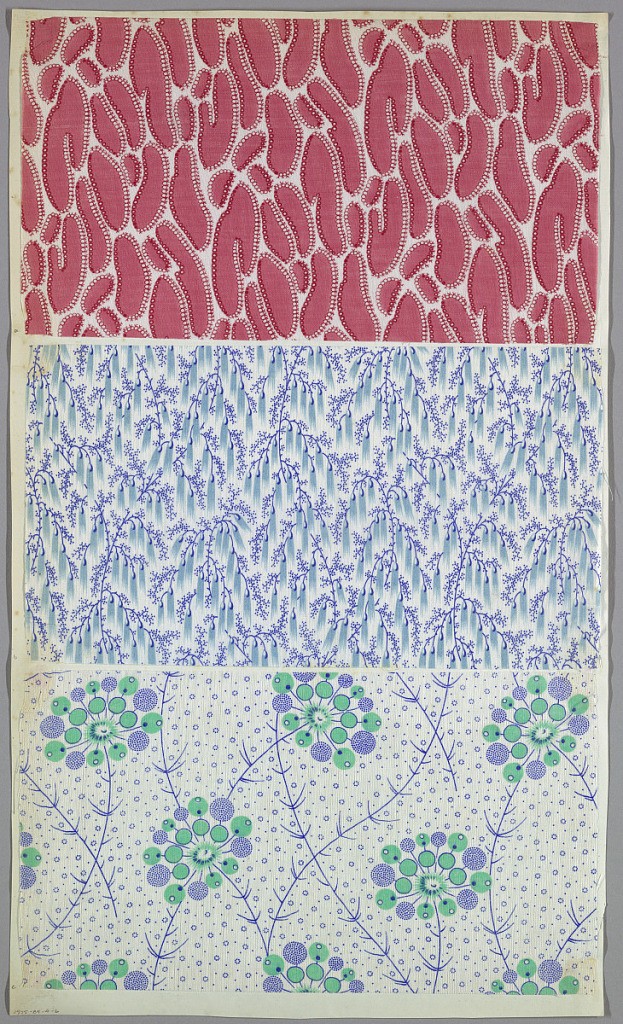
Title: Textile
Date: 19th century
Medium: printed
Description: One of seven pages from a printed fabric sample book.
Page is double-sided